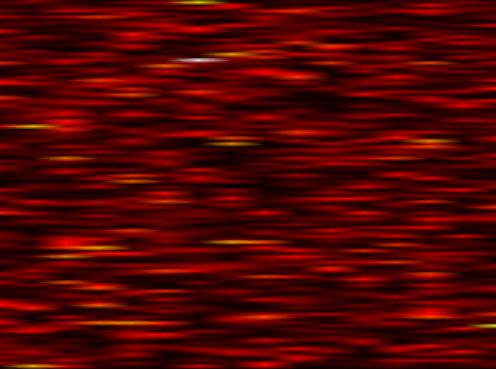
Label: FOFDM